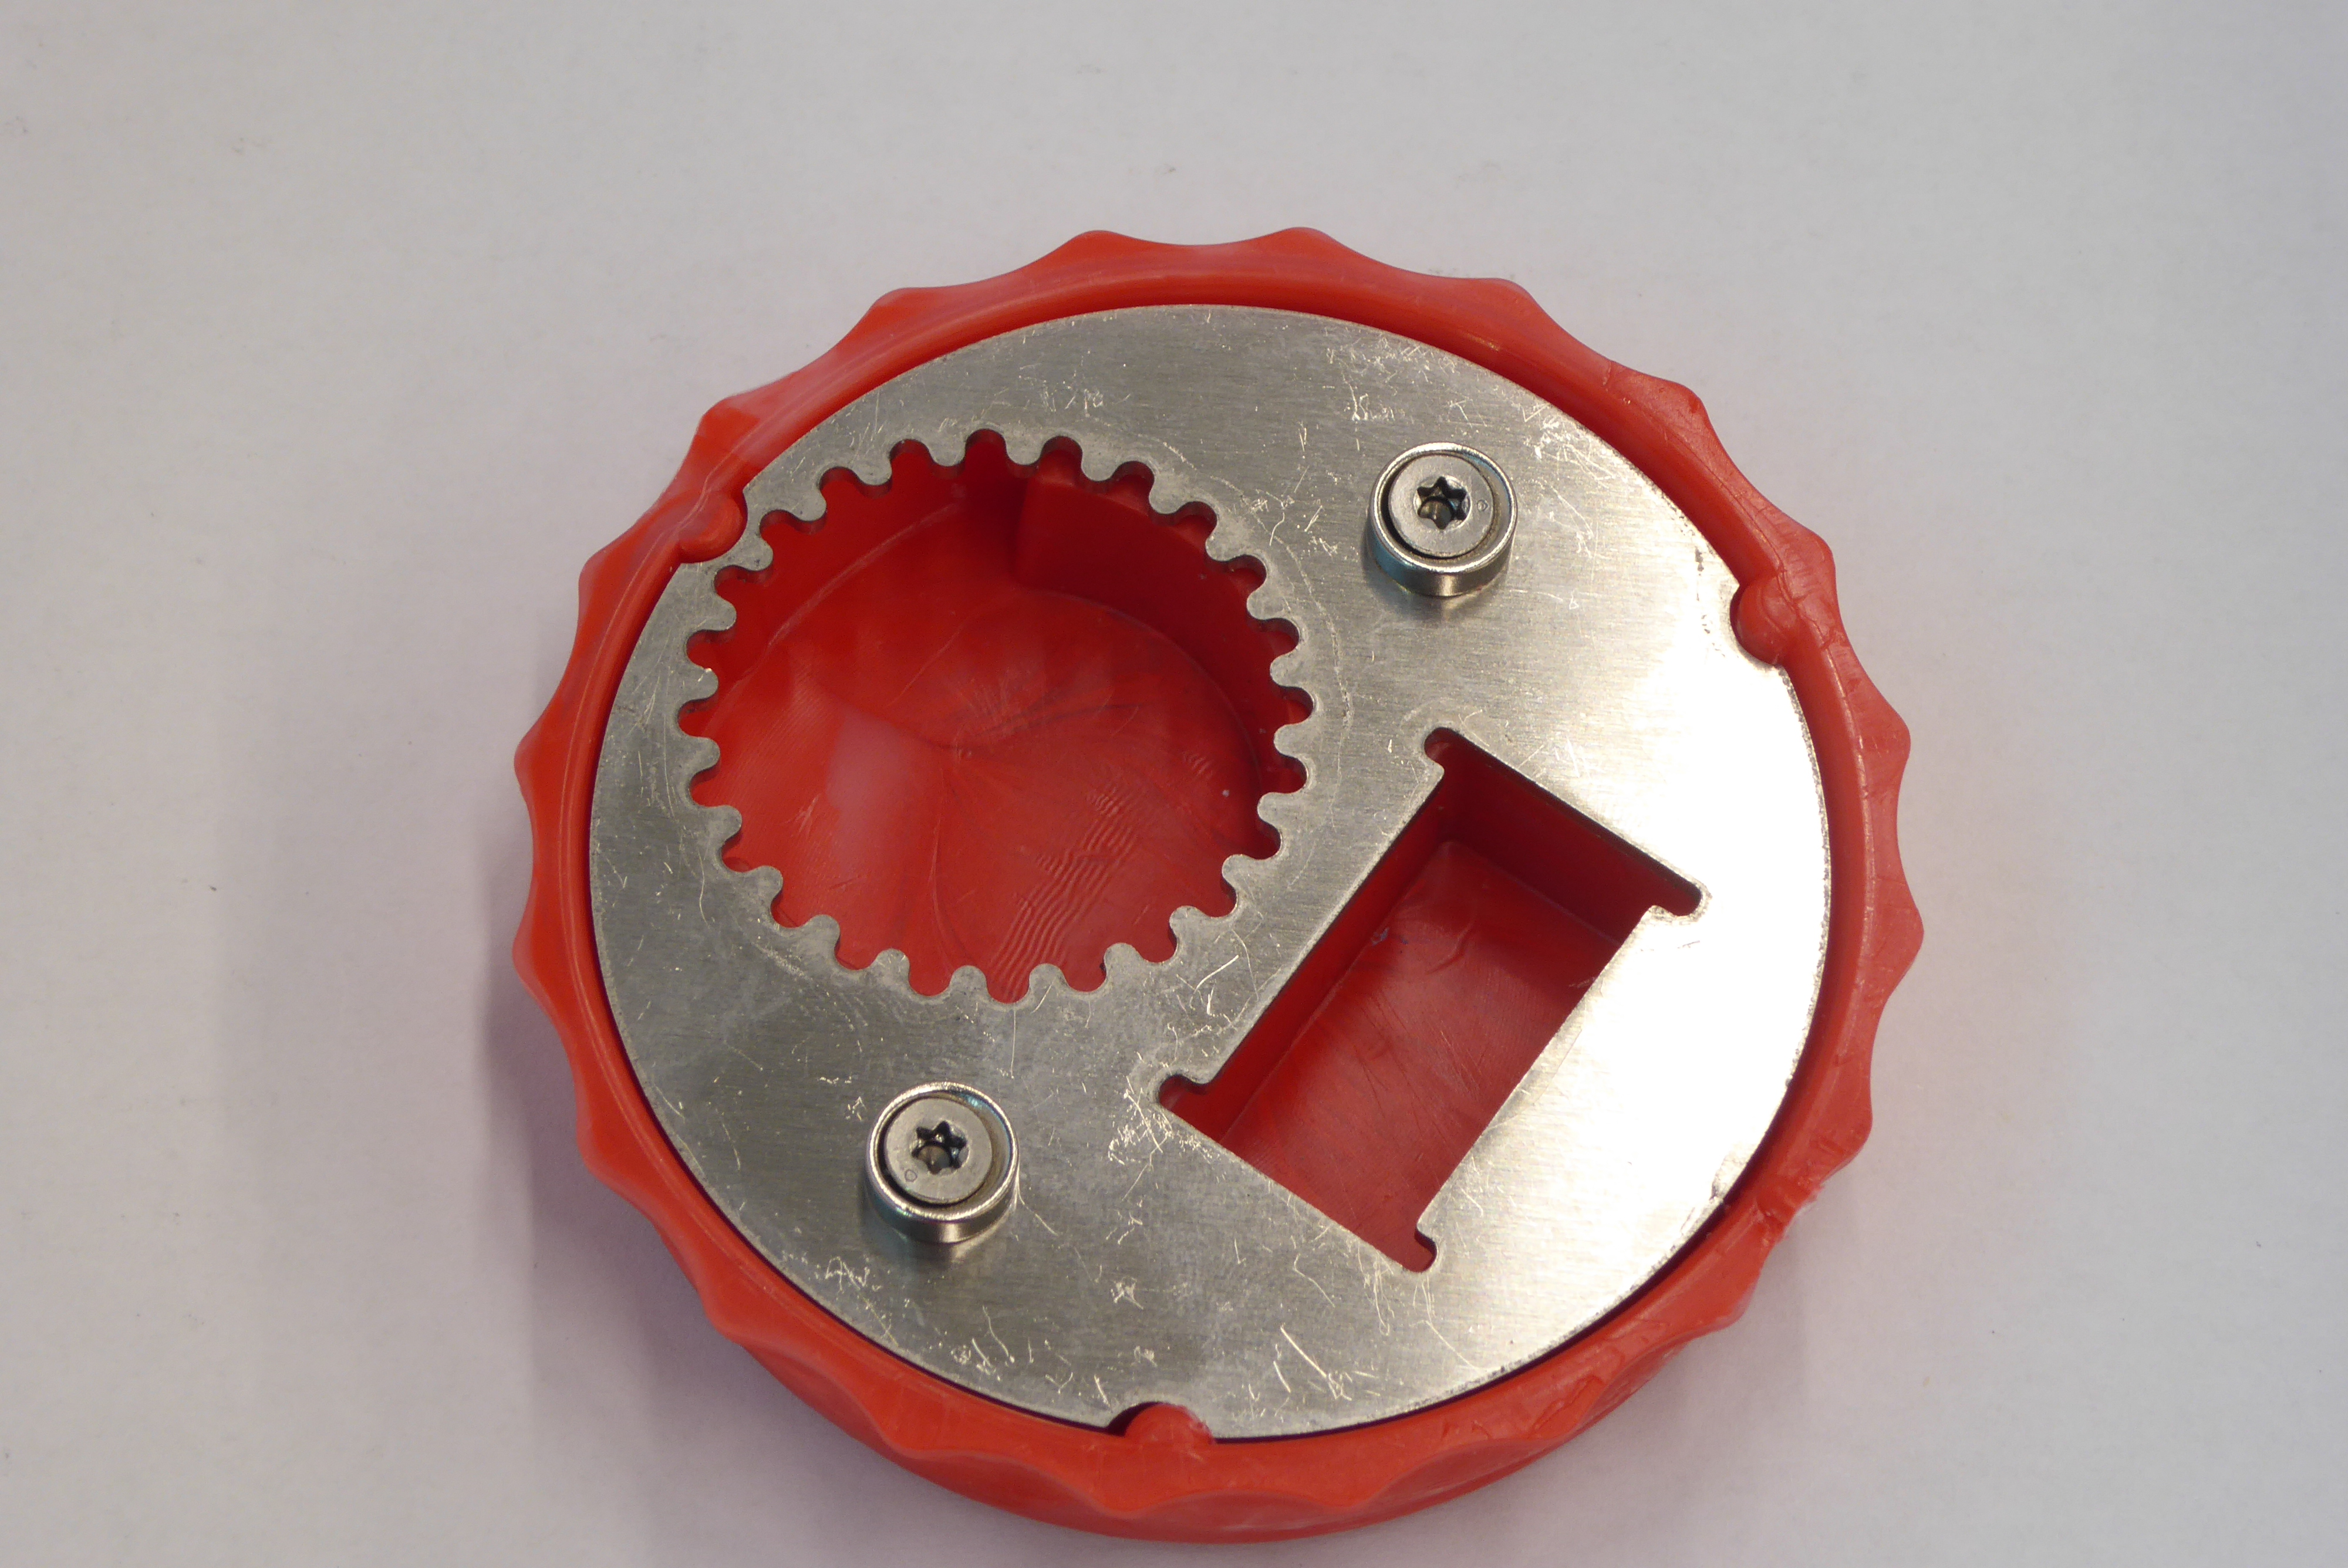
Label: Bottle Opener